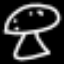
Label: mushroom